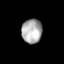
Tissue: prostate
Cell type: Myeloid cells
Senescence score: 0.2306
Nuclear area (px): 486
Mean DAPI intensity: 172.058